Field crop: maize
Growth stage: 2
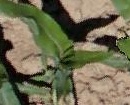
Species: maize